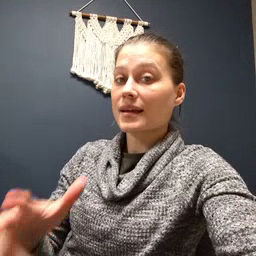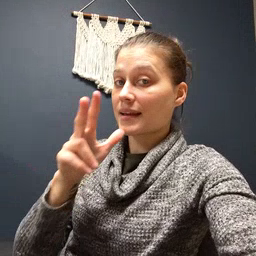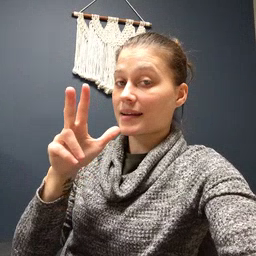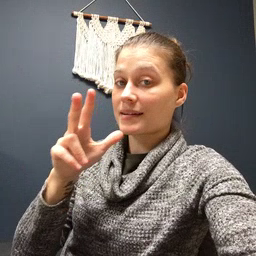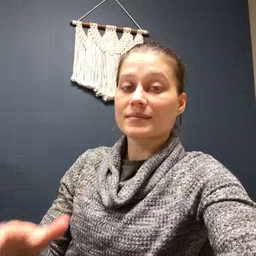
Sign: hen